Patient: sex F, age 63
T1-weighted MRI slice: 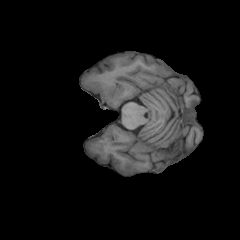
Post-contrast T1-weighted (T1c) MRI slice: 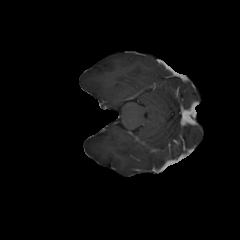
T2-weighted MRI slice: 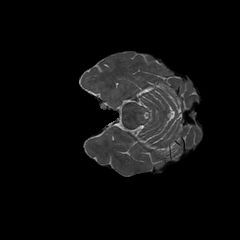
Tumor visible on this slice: no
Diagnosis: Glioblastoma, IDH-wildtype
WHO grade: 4